Field crop: maize
Growth stage: 1
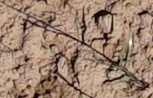
Species: lolium